Question: I'm experiencing weird issue with Google Chrome 32.0.1700.107 m on Windows 7 64bit (but similar issue reported by friends on Mac and 32bit W7).
Fresh WordPress 3.8 with couple some plugins, default 2014 theme is active, no caching enabled.
In Dashboard (menu item icons, metaboxes icons) and on front-end where I have set to use webfonts (fontawesome for icons or some google webfont for text/headings) sometimes Chrome lost rendered look and display content with default font until I hover with cursor over text with "lost" font, and then Chrome re-render that text back in webfont font.
So, I load page, go to other tab, do something, then back to 1st tab and webfonts disappear, so I get squares for fontawesome icons and Arial/Helvetica/sans-serif for regular text.
You'll understand what I mean when you look on screenshot.

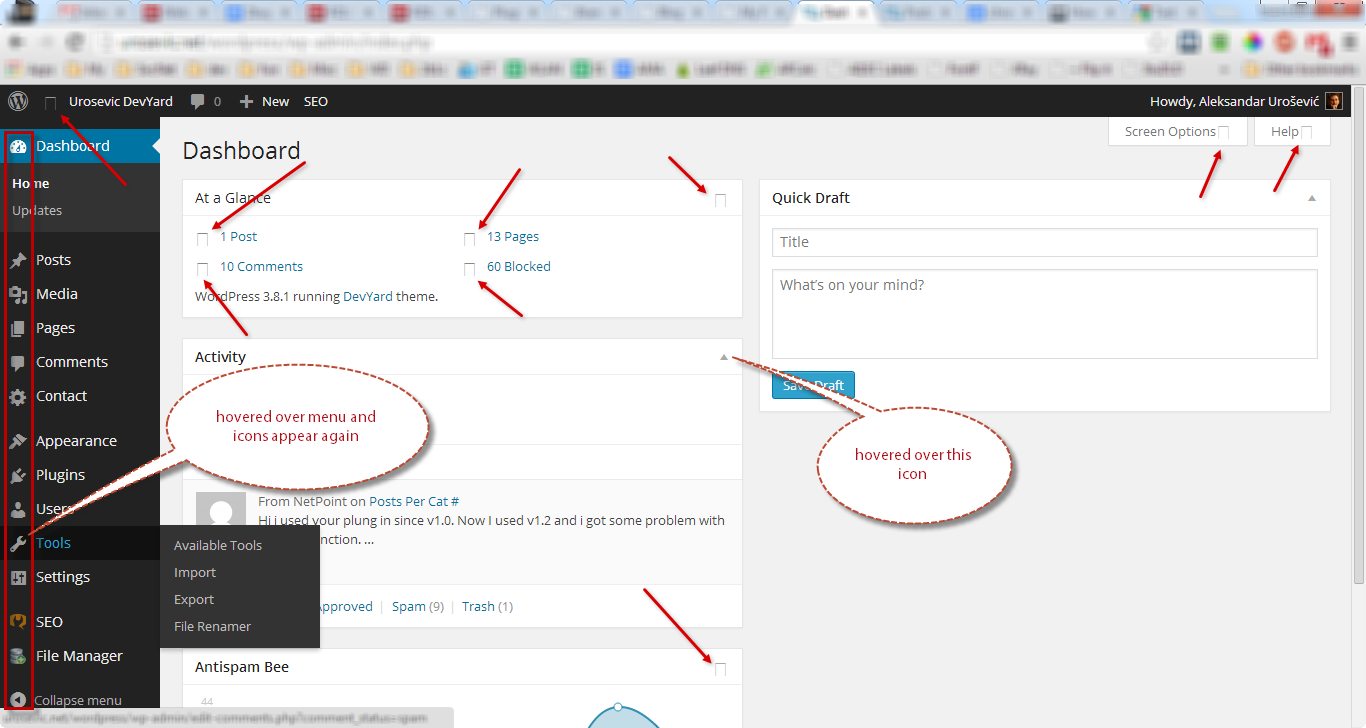
Answer: As far as I know, this is a part of <URL> in Chrome. It's supposed to be ready to ship in the next update.